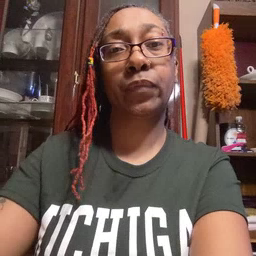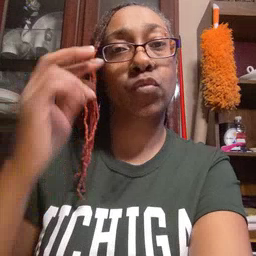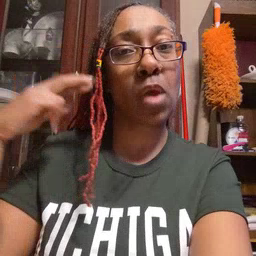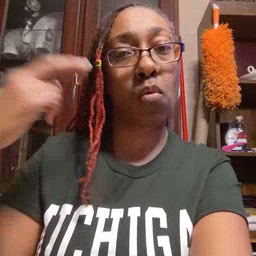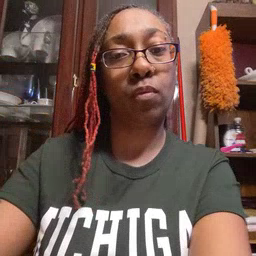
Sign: radio